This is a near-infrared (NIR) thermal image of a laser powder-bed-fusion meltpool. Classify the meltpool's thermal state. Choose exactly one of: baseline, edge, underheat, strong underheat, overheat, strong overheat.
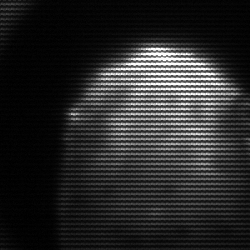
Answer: edge